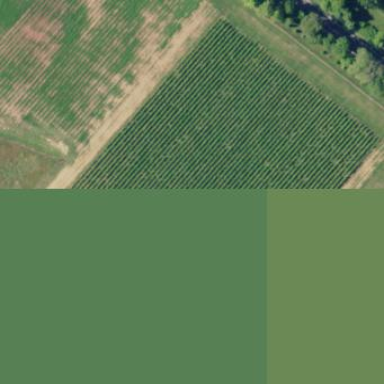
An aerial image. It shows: Vineyard with grape crops.